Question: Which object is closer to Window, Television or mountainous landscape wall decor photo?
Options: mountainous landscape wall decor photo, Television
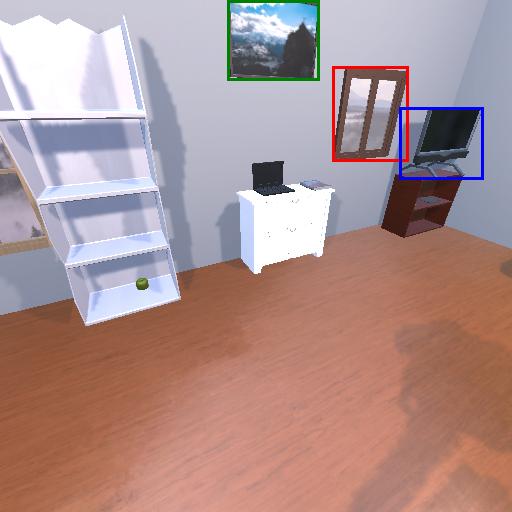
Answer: mountainous landscape wall decor photo